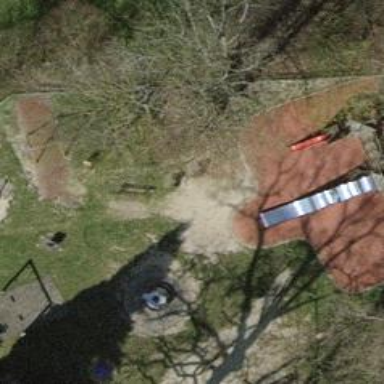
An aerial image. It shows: Playground area for leisure activities on the land.